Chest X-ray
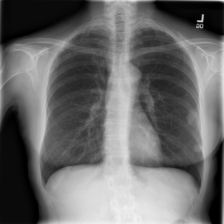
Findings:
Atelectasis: negative
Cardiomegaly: negative
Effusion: negative
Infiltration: negative
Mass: negative
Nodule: negative
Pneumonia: negative
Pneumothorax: negative
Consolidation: negative
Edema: negative
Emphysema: negative
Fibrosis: negative
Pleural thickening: negative
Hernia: negative